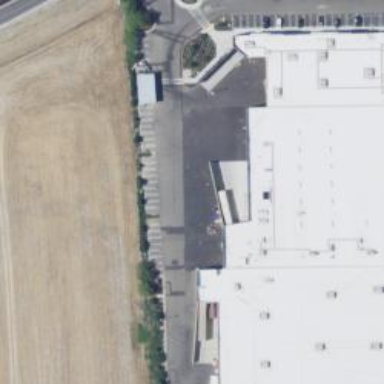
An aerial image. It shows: Commercial building.